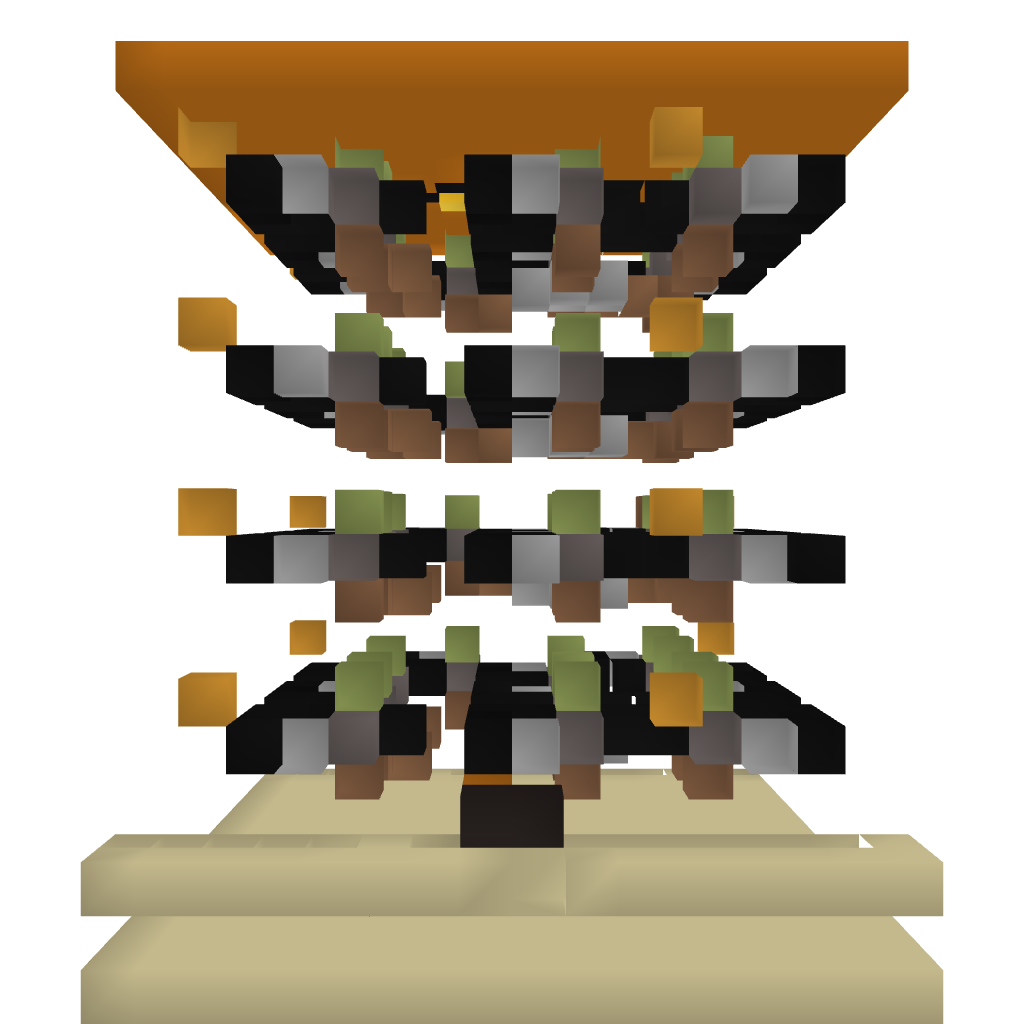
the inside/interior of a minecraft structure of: Giant Pumpkin-Pumpkin Farm